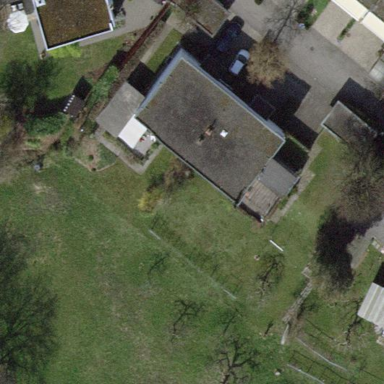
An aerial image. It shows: Semidetached house.